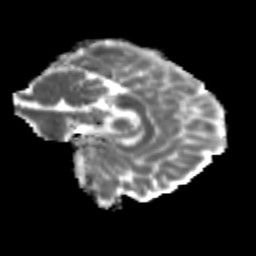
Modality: MD
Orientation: sagittal
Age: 28
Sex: female
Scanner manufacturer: siemens
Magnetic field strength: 3 T
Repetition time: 3.5 s
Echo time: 0.113 s